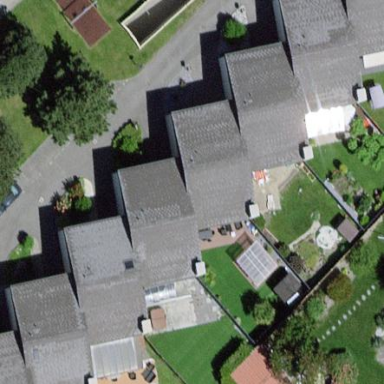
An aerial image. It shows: Terrace building with gabled roof.